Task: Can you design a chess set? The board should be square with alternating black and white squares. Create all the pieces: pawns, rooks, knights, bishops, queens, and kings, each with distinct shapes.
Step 1427:
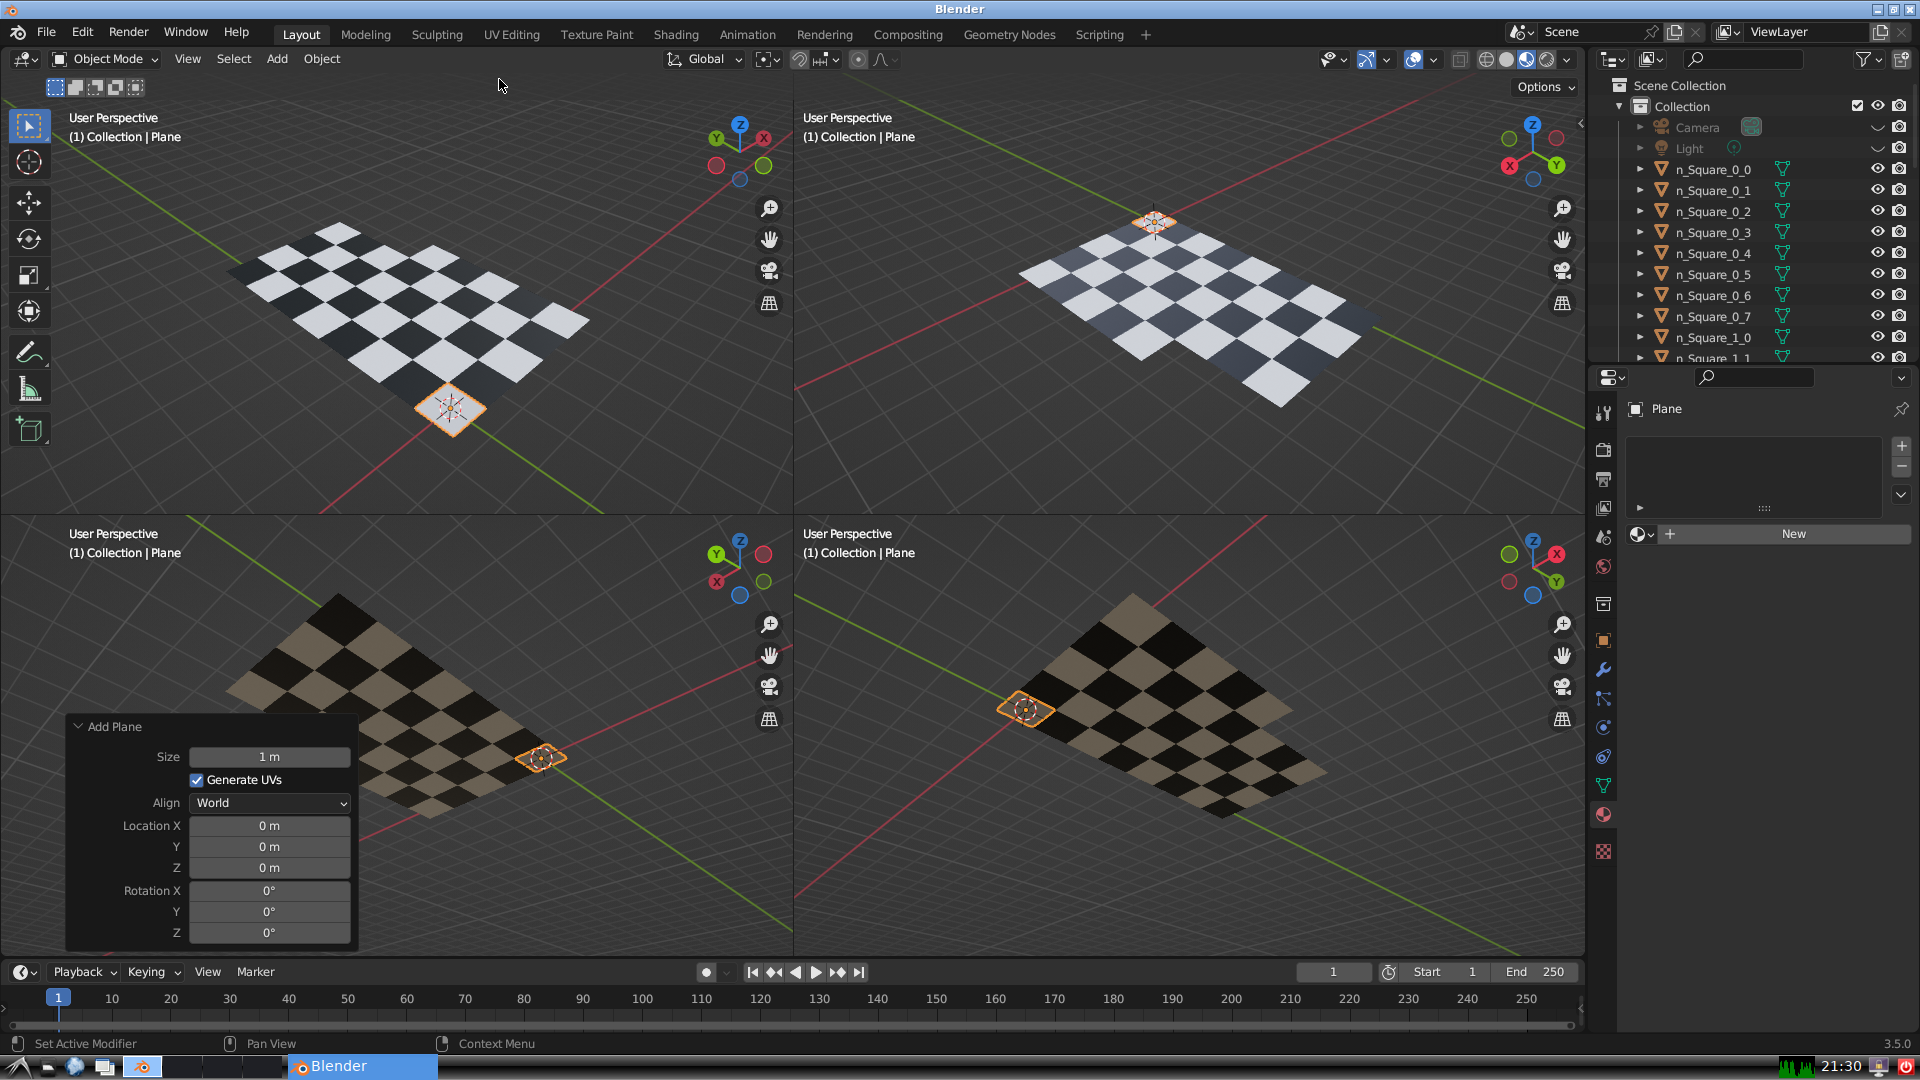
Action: {"mouse_move": [270, 758]}